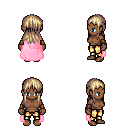
a pixel art fantasy rpg character, female body template, human, dark skin, pink cape, gold greaves, white blonde unkempt hairstyle, cloth bracers, four views (front, back, left, right), 2x2 character sprite sheet, small pixel art, hard edges, no anti-aliasing